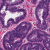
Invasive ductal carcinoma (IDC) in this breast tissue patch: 0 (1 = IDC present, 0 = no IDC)